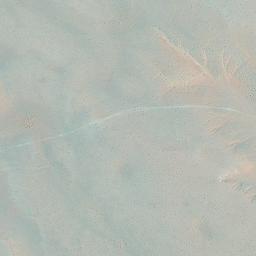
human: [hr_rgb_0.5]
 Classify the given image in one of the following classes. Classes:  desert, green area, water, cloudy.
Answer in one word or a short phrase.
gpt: desert